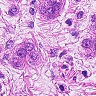
Metastatic tissue present: yes